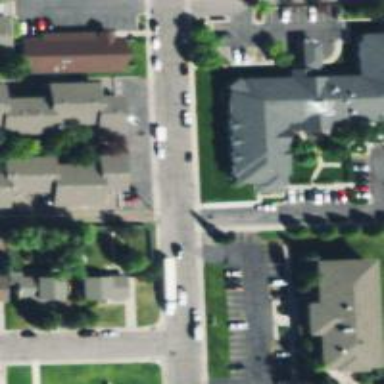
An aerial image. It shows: Alleyway designated as service road.